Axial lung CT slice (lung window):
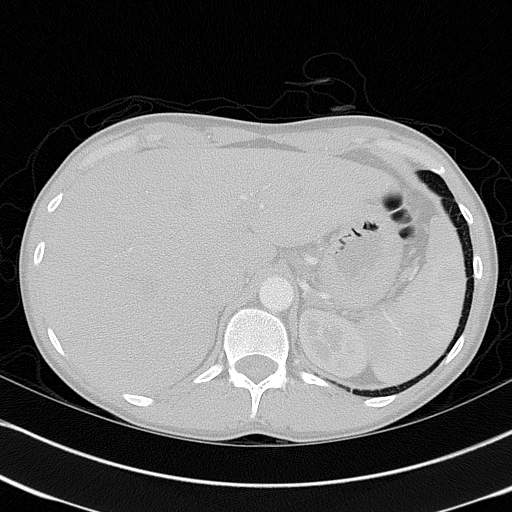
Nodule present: no